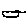
Label: cloud